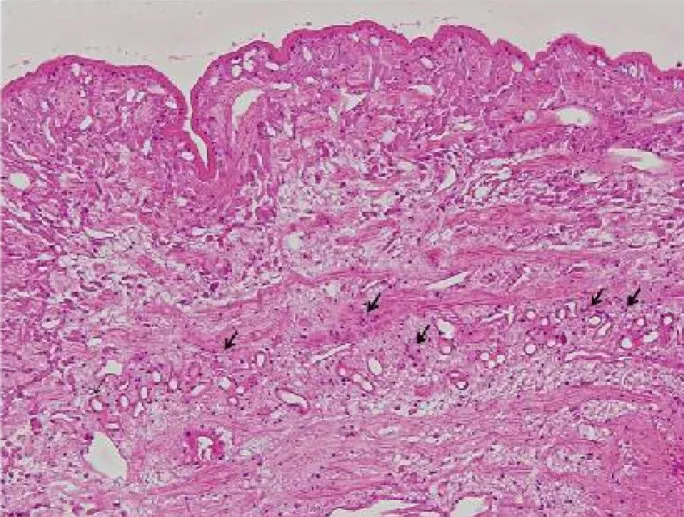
Cross section of sparganum. Many calcareous corpuscles were observed in the cavity (arrows) (H&E x 100).
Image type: pathology (h&e)